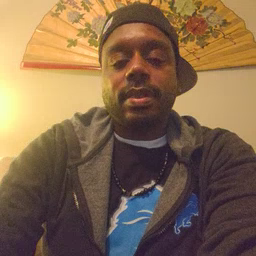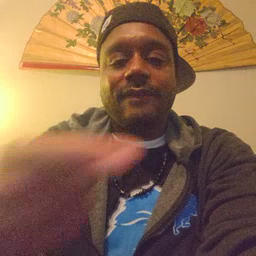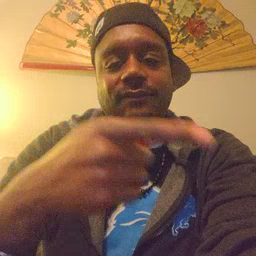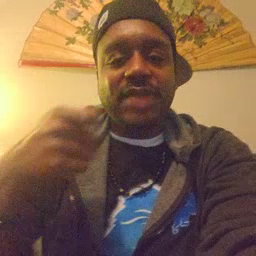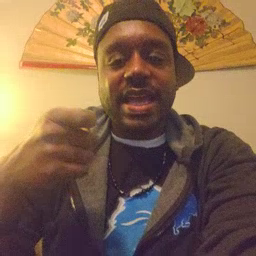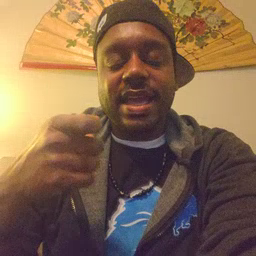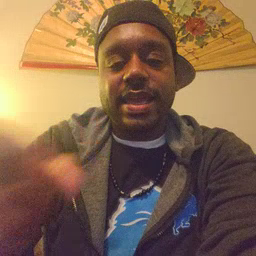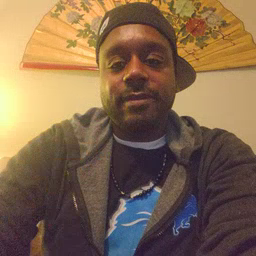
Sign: fast